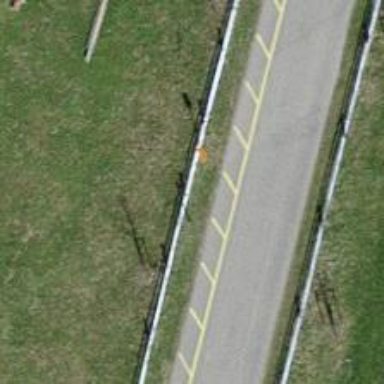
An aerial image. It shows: Pole with roof-covered pipeline marker.